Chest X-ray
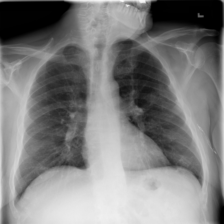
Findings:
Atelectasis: negative
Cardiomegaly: negative
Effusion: negative
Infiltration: positive
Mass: negative
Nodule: negative
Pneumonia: negative
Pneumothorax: negative
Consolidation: negative
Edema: negative
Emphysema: negative
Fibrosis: negative
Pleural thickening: negative
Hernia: negative